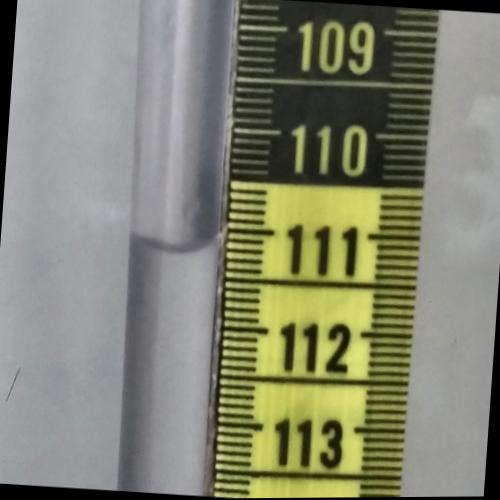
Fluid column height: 111.2 cm